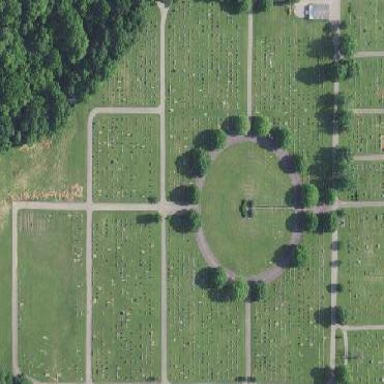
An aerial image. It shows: Cemetery.